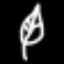
Label: leaf